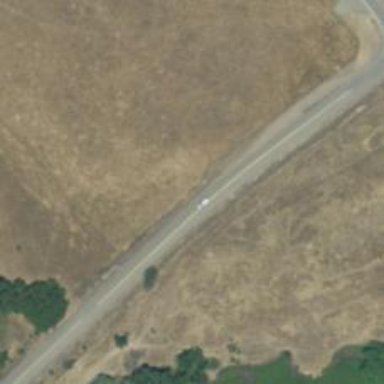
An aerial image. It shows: Asphalt road classified as tertiary.